Question: I am new in computer networking and I have a exercise about create java http client example.
The exercise instruction:
'''
Socket soc = new Socket(host, port);
DataInputStream in = new DataInputStream(soc.getInputStream());
BufferedWriter out= new BufferedWriter(new
OutputStreamWriter(soc.getOutputStream()));
out.write(httpRequest);
out.flush();
String httpResponse= in.readUTF();
'''
and this is my code:
'''
import java.io.BufferedWriter;
import java.io.DataInputStream;
import java.io.IOException;
import java.io.OutputStreamWriter;
import java.net.Socket;
import java.net.UnknownHostException;
public class MyTest{
public static void main(String[] args) throws UnknownHostException, IOException{
String host = "gg.gg";
String httpRequest = "GET / HTTP/1.1 Host:gg.gg ";
int port = 80;
Socket soc = new Socket(host, port);
DataInputStream in = new DataInputStream(soc.getInputStream());
BufferedWriter out= new BufferedWriter(new
OutputStreamWriter(soc.getOutputStream()));
out.write(httpRequest);
out.flush();
String httpResponse = in.readUTF();
System.out.println(httpResponse);
//soc.close();
}
}
'''
but when I run the program, it run very long time, and I found that is the readUTF() method.
It run about 20s then display this message:

Does my request "GET / HTTP/1.1 Host:gg.gg " not correct, or any another error here?
I want to use the instruction form, not another solution. Thanks! (I'm not good at English very much)
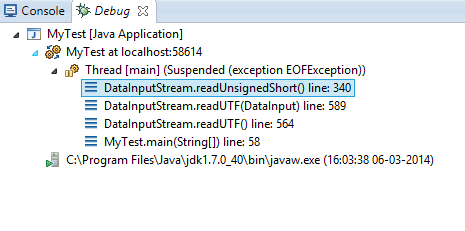
Answer: - '
'- 'Simple-Request = "GET" SP Request-URI CRLF'
You should do:
'''
String httpRequest = "GET /
";
'''
In addition, 'in.readUTF()' uses 'modified UTF-8' and is not what you want, as it expects the size of the string to be specified as the first 2 bytes.
While not , this works:
'''
int read;
while ((read = in.read()) != -1)
{
System.out.print((char) read);
}
'''
(This ignores the encoding that the response actually is, but it happens to come back as UTF-8 and that's perfectly fine for casting with '(char)'. Proper encoding handling is out of scope for this answer.)